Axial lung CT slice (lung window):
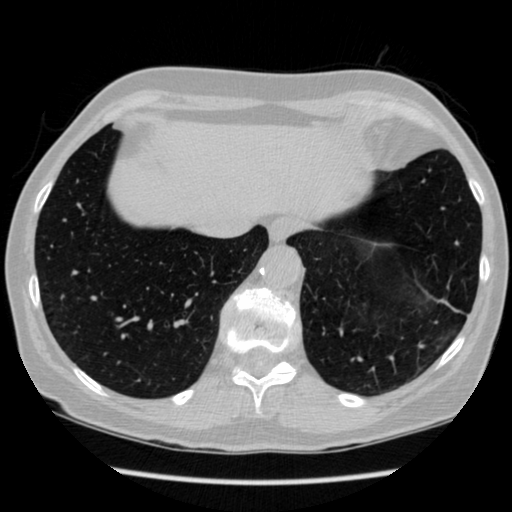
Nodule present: no